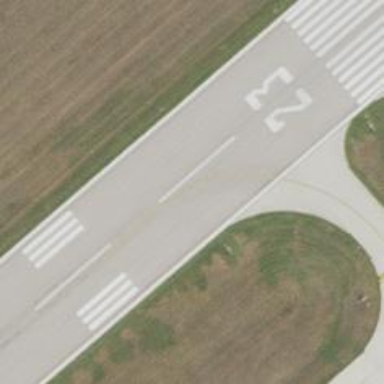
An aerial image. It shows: Image of taxiway at airport.